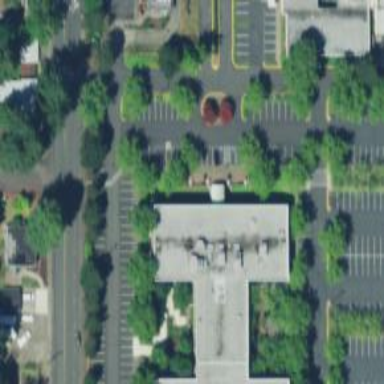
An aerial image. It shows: Parking space.